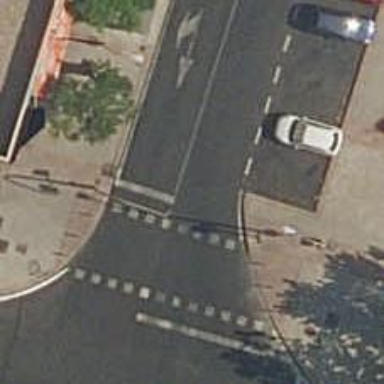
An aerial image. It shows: Public transport stop position.